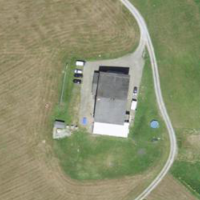
EUNIS habitat code: 26
Species observed at this site:
Echium vulgare
Lotus corniculatus
Dactylorhiza sambucina